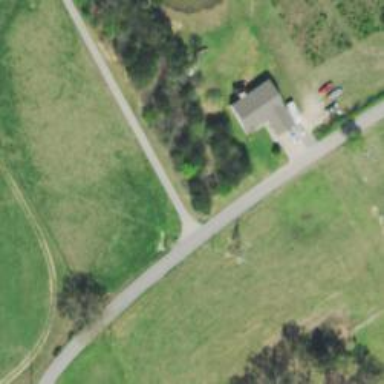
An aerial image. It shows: Driveway.